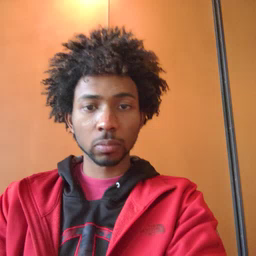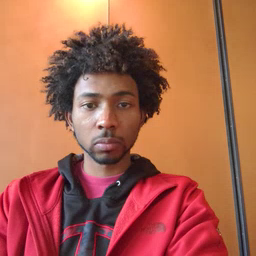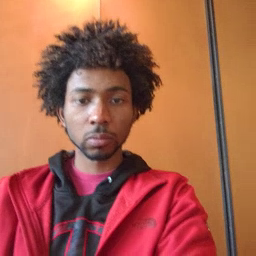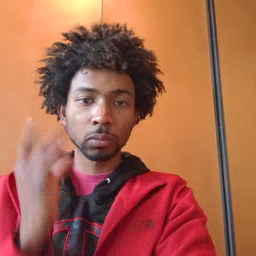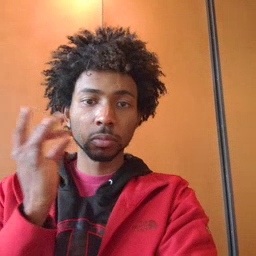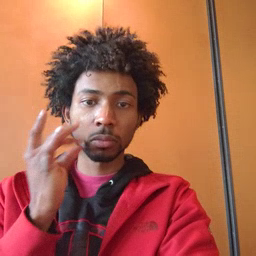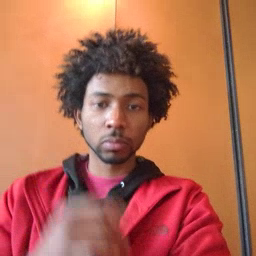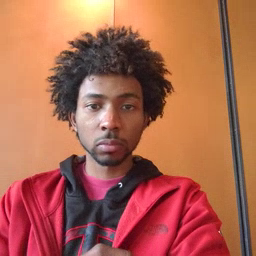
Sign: kitty